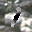
Label: 1